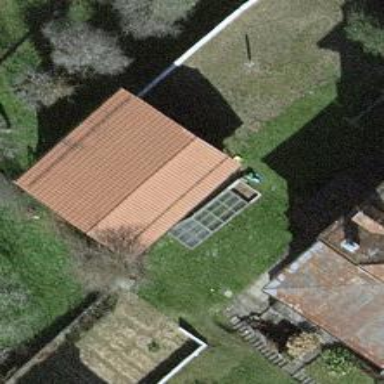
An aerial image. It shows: Shed.